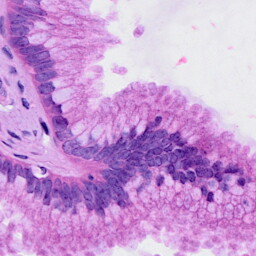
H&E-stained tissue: Cervix